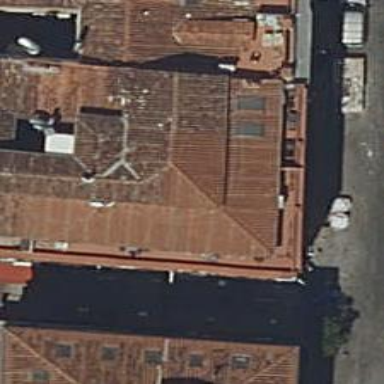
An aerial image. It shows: Restaurant.